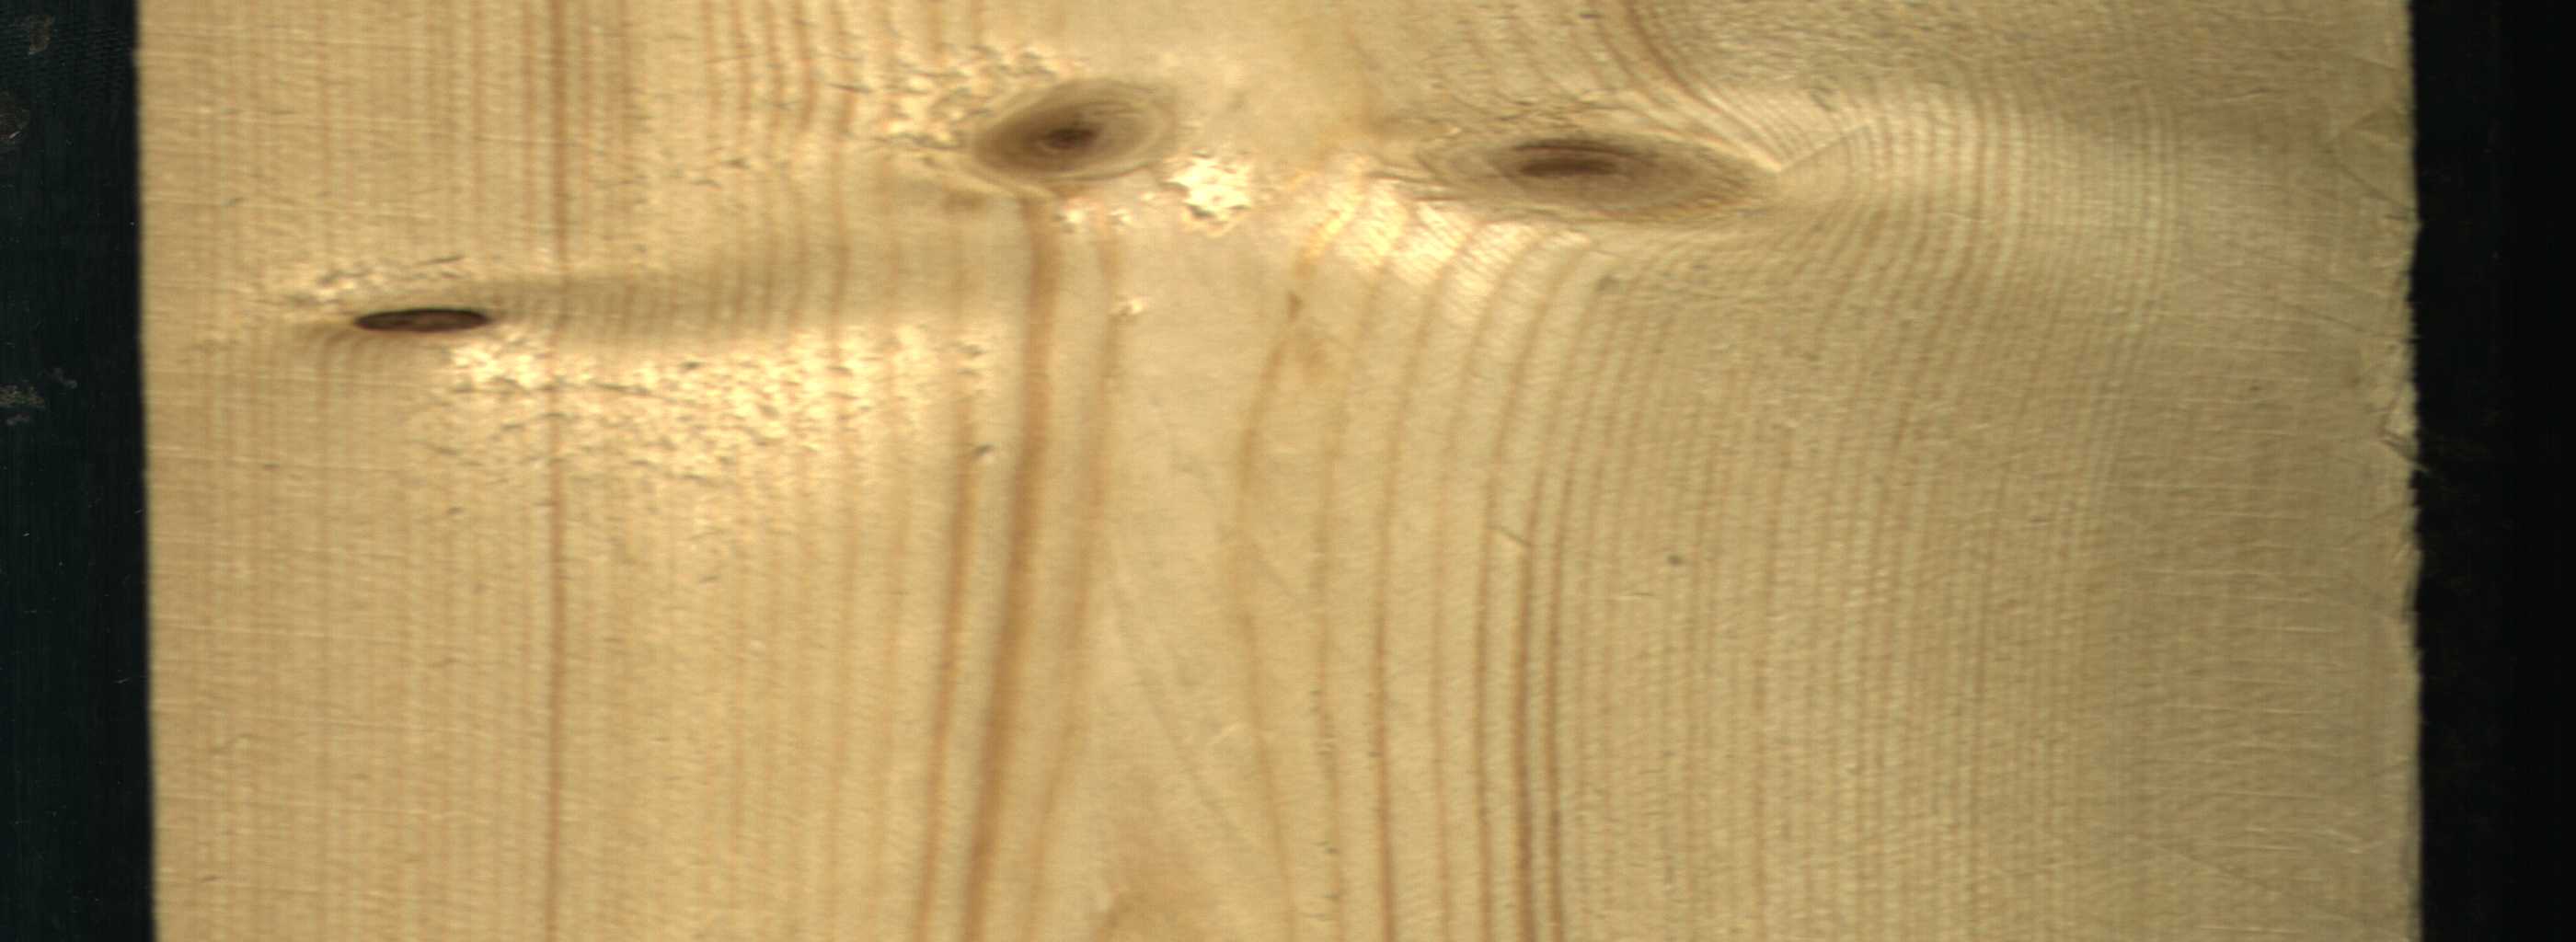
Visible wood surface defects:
Dead_Knot
Live_Knot
Live_Knot